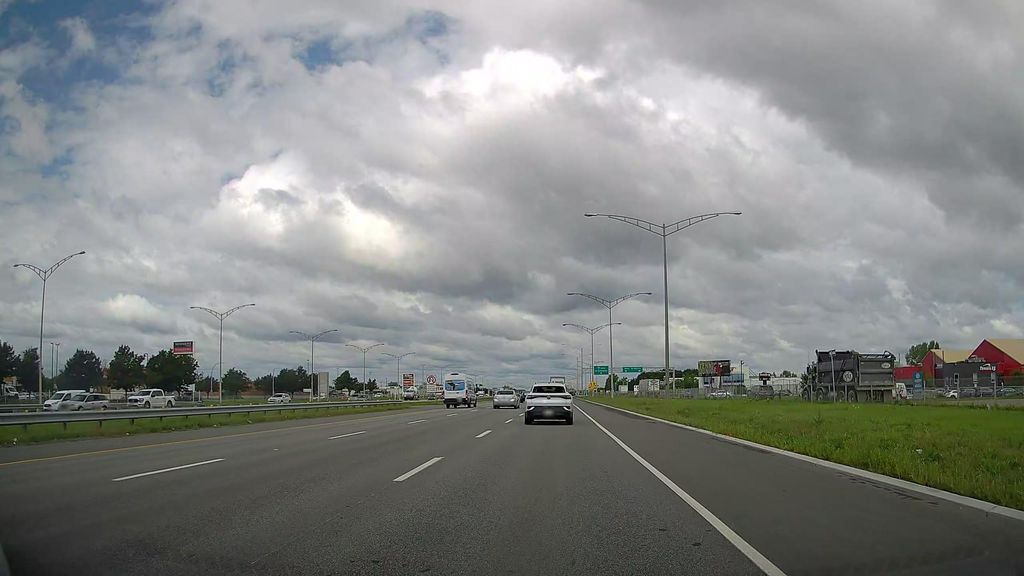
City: montreal